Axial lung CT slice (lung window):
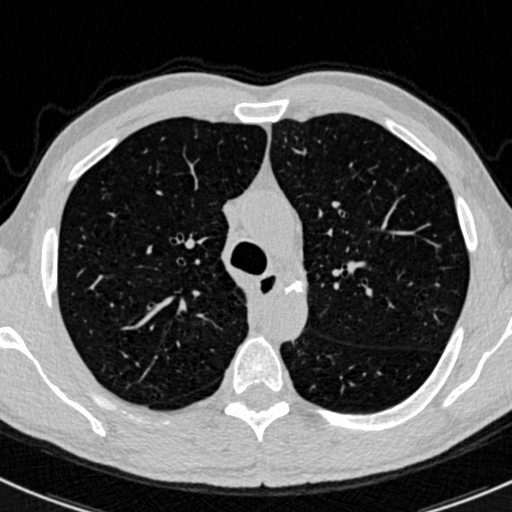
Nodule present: no